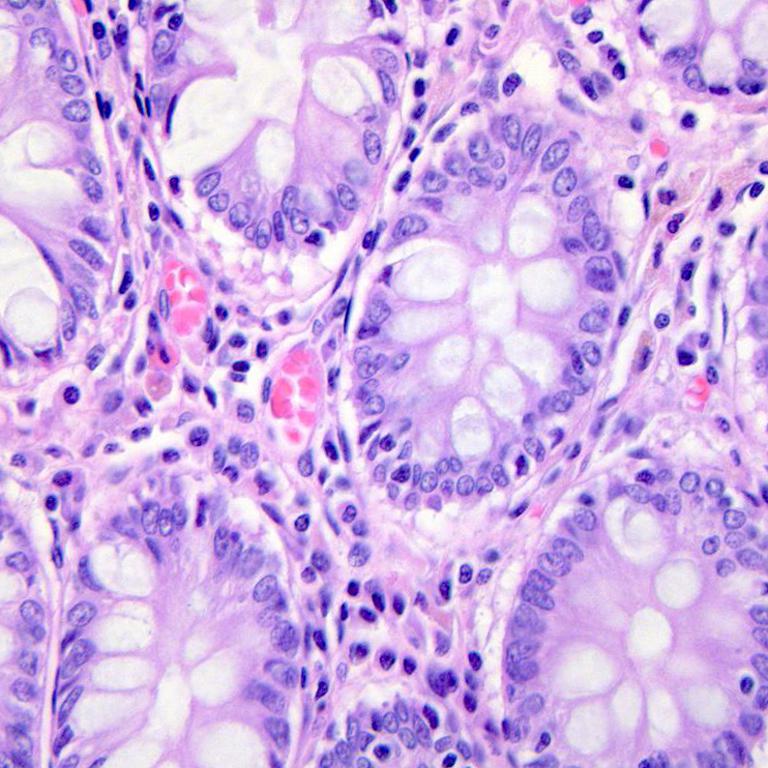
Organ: colon
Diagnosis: benign